Question: A line break is 2 characters according to my JavaScript calculation but seems like Kentico calculates it as being more than 2 characters.
I have a maximum length of 2500 set on a text area input on a form on my Kentico site.
I have entered some text into a this text area and with my JavaScript calculations (used to show how many characters the user has left) the character length is exactly 2500 (including line breaks and spaces) and so should therefore validate and send. However Kentico is failing my input saying that my max length has been exceeded. See below:

If I remove the line break and type some extra characters to bring my character calculation back up to 2500, the form sends without failing.
> Lorem ipsum dolor sit amet, consectetur adipiscing elit. Quisque vitae
augue ac enim molestie scelerisque a id metus. Suspendisse purus
justo, iaculis quis accumsan ut, congue vitae mauris. Nunc luctus
vulputate scelerisque. Nullam ullamcorper porta elit, sed ornare lorem
placerat dictum. Sed quis enim quis nibh convallis sagittis nec vitae
felis. Sed porttitor, nibh et volutpat posuere, neque dui sollicitudin
sapien, at scelerisque lacus elit quis enim. Donec at metus lectus.
Sed quis enim quis nibh convallis sagittis nec vitae felis. Sed
porttitor, nibh et volutpat posuere, neque dui sollicitudin sapien, at
scelerisque lacus elit quis enim. Donec at metus lectus. Lorem ipsum
dolor sit amet, consectetur adipiscing elit. Quisque vitae augue ac
enim molestie scelerisque a id metus. Suspendisse purus justo, iaculis
quis accumsan ut, congue vitae mauris. Nunc luctus vulputate
scelerisque. Nullam ullamcorper porta elit, sed ornare lorem placerat
dictum. Sed quis enim quis nibh convallis sagittis nec vitae felis.
Sed porttitor, nibh et volutpat posuere, neque dui sollicitudin
sapien, at scelerisque lacus elit quis enim. Donec at metus
lectus.Lorem ipsum dolor sit amet, consectetur adipiscing elit.
Quisque vitae augue ac enim molestie scelerisque a id metus.
Suspendisse purus justo, iaculis quis accumsan ut, congue vitae mauris. Nunc luctus
vulputate scelerisque. Nullam ullamcorper porta elit, sed ornare lorem
placerat dictum. Sed quis enim quis nibh convallis sagittis nec vitae
felis. Sed porttitor, nibh et volutpat posuere, neque dui sollicitudin
sapien, at scelerisque lacus elit quis enim. Donec at metus lectus.
Sed quis enim quis nibh convallis sagittis nec vitae felis. Sed
porttitor, nibh et volutpat posuere, neque dui sollicitudin sapien, at
scelerisque lacus elit quis enim. Donec at metus lectus. Lorem ipsum
dolor sit amet, consectetur adipiscing elit. Quisque vitae augue ac
enim molestie scelerisque a id metus. Suspendisse purus justo, iaculis
quis accumsan ut, congue vitae mauris. Nunc luctus vulputate
scelerisque. Nullam ullamcorper porta elit, sed ornare lorem placerat
dictum. Sed quis enim quis nibh convallis sagittis nec vitae felis.
Sed porttitor, nibh et volutpat posuere, neque dui sollicitudin
sapien, at scelerisque lacus elit quis enim. Donec at metus
lectus.Lorem ipsum dolor sit amet, consectetur adipiscing elit.
Quisque vitae augue ac enim molestie scelerisque a id metus.
Suspendisse purus justo, iaculis quis accumsan ut, congue vitae maur d
Notice that the line break has been removed and 2 extra characters added to the end to bring it back up to 2500 characters
> Lorem ipsum dolor sit amet, consectetur adipiscing elit. Quisque vitae
augue ac enim molestie scelerisque a id metus. Suspendisse purus
justo, iaculis quis accumsan ut, congue vitae mauris. Nunc luctus
vulputate scelerisque. Nullam ullamcorper porta elit, sed ornare lorem
placerat dictum. Sed quis enim quis nibh convallis sagittis nec vitae
felis. Sed porttitor, nibh et volutpat posuere, neque dui sollicitudin
sapien, at scelerisque lacus elit quis enim. Donec at metus lectus.
Sed quis enim quis nibh convallis sagittis nec vitae felis. Sed
porttitor, nibh et volutpat posuere, neque dui sollicitudin sapien, at
scelerisque lacus elit quis enim. Donec at metus lectus. Lorem ipsum
dolor sit amet, consectetur adipiscing elit. Quisque vitae augue ac
enim molestie scelerisque a id metus. Suspendisse purus justo, iaculis
quis accumsan ut, congue vitae mauris. Nunc luctus vulputate
scelerisque. Nullam ullamcorper porta elit, sed ornare lorem placerat
dictum. Sed quis enim quis nibh convallis sagittis nec vitae felis.
Sed porttitor, nibh et volutpat posuere, neque dui sollicitudin
sapien, at scelerisque lacus elit quis enim. Donec at metus
lectus.Lorem ipsum dolor sit amet, consectetur adipiscing elit.
Quisque vitae augue ac enim molestie scelerisque a id metus.
Suspendisse purus justo, iaculis quis accumsan ut, congue vitae
mauris. Nunc luctus vulputate scelerisque. Nullam ullamcorper porta
elit, sed ornare lorem placerat dictum. Sed quis enim quis nibh
convallis sagittis nec vitae felis. Sed porttitor, nibh et volutpat
posuere, neque dui sollicitudin sapien, at scelerisque lacus elit quis
enim. Donec at metus lectus. Sed quis enim quis nibh convallis
sagittis nec vitae felis. Sed porttitor, nibh et volutpat posuere,
neque dui sollicitudin sapien, at scelerisque lacus elit quis enim.
Donec at metus lectus. Lorem ipsum dolor sit amet, consectetur
adipiscing elit. Quisque vitae augue ac enim molestie scelerisque a id
metus. Suspendisse purus justo, iaculis quis accumsan ut, congue vitae
mauris. Nunc luctus vulputate scelerisque. Nullam ullamcorper porta
elit, sed ornare lorem placerat dictum. Sed quis enim quis nibh
convallis sagittis nec vitae felis. Sed porttitor, nibh et volutpat
posuere, neque dui sollicitudin sapien, at scelerisque lacus elit quis
enim. Donec at metus lectus.Lorem ipsum dolor sit amet, consectetur
adipiscing elit. Quisque vitae augue ac enim molestie scelerisque a id
metus. Suspendisse purus justo, iaculis quis accumsan ut, congue vitae
maur dee
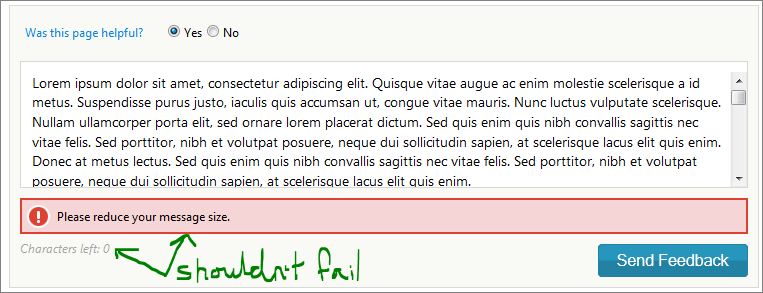
Answer: The problem lay in the fact that my calculation in my JavaScript gave a length of 1 to a line break whereby Kentico's calculation gives a length of 2 to a line break. So they weren't matching up. Hence my character counter said that the length of the entered text was ok but Kentico's check deemed it over the max length.
'''
enteredText = textareaVariableName.val();
characterCount = enteredText.length; //one line break entered returned 1
'''
'''
enteredText = textareaVariableName.val();
enteredTextEncoded = escape(enteredText);
//next I match any line break characters - %0A - after encoding the text area text
linebreaks = enteredTextEncoded.match(/%0A/g);
(linebreaks != null) ? linebreaksLength = linebreaks.length : linebreaksLength = 0;
characterCount = enteredText.length + linebreaksLength; //one line break entered now returns 2
'''
I believe the following is a better solution as opposed to what I was doing above.
'''
var limit = 2500; //for example
enteredText = textareaVariableName.val();
numberOfLineBreaks = (enteredText.match(/
/g)||[]).length;
left = limit - enteredText.length - numberOfLineBreaks;
if (left < 0) {
//character count over code here
} else {
//character count within limits code here
}
'''